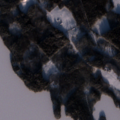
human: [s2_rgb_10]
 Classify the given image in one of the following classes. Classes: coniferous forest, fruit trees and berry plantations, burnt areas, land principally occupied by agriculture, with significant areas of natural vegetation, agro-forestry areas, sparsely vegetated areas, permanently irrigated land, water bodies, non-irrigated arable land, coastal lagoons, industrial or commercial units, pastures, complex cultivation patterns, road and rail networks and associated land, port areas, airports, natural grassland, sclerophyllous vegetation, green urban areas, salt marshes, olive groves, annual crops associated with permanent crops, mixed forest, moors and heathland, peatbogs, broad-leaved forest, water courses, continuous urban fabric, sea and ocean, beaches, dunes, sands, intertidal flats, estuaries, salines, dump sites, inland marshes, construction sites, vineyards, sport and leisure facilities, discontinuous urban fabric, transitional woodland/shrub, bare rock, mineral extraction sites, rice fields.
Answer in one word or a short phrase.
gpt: non-irrigated arable land, mixed forest, transitional woodland/shrub, water bodies